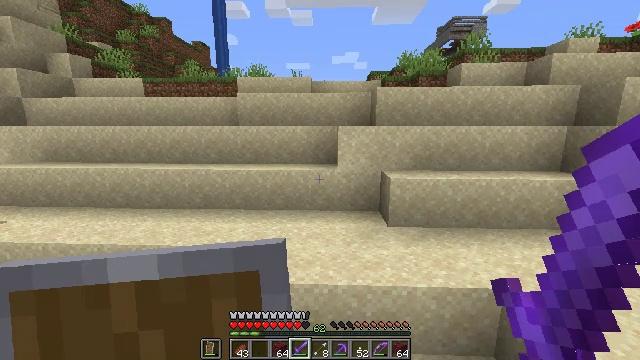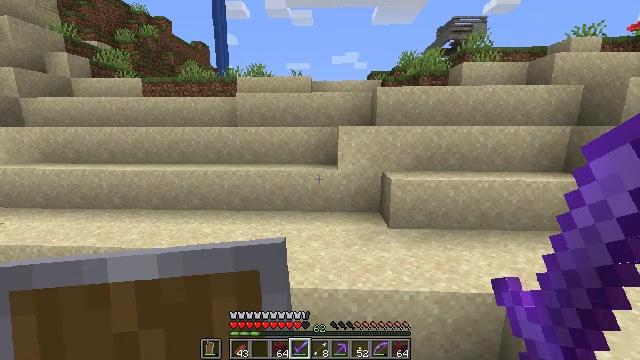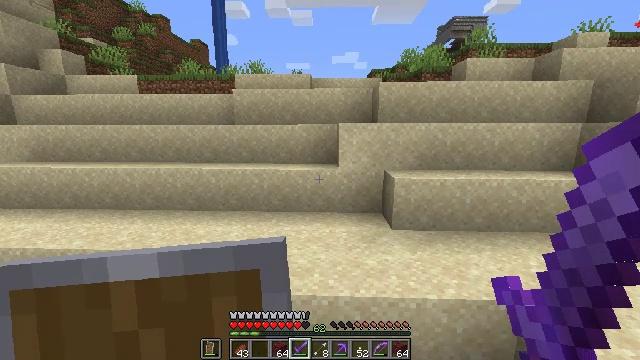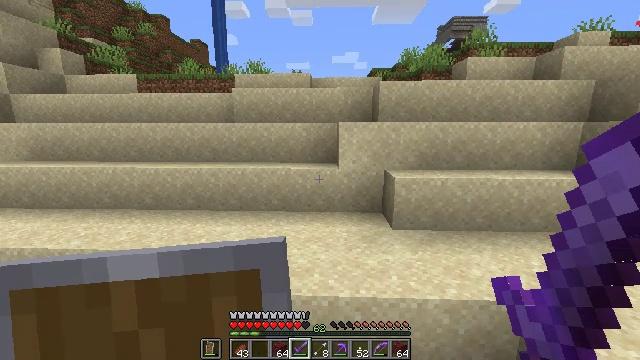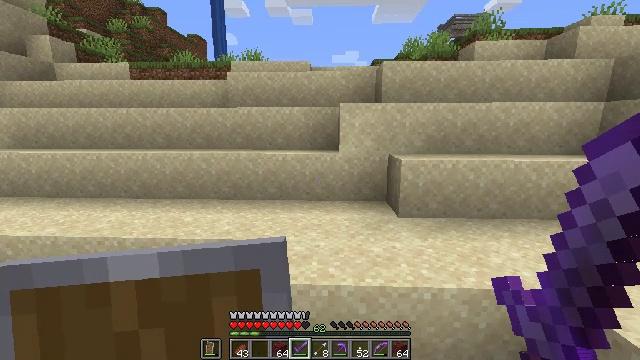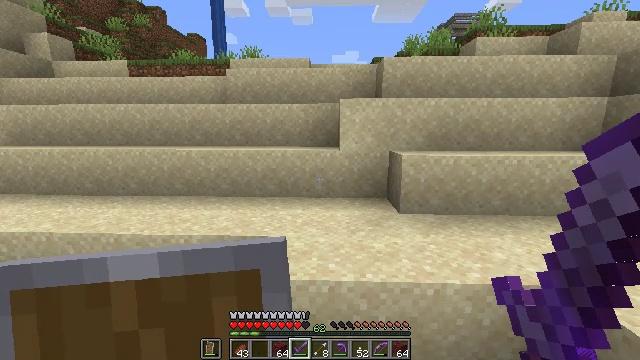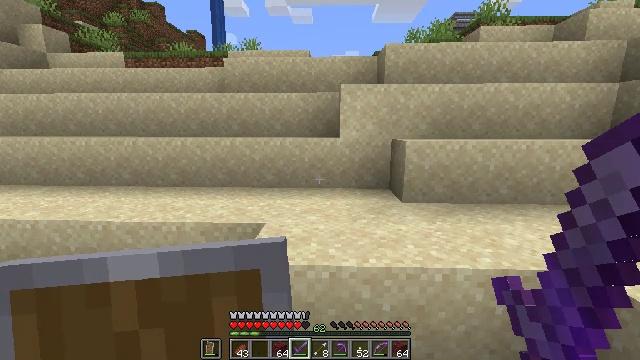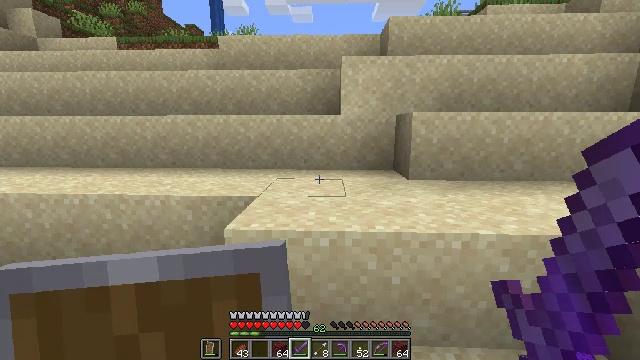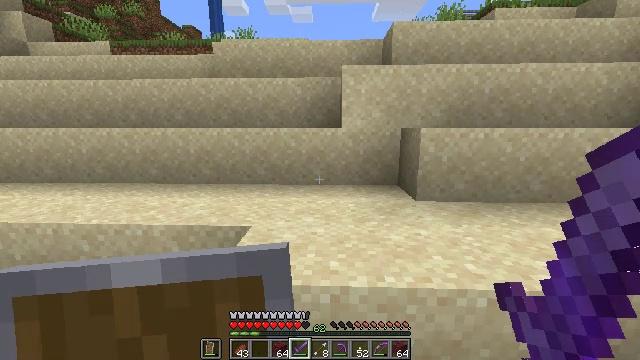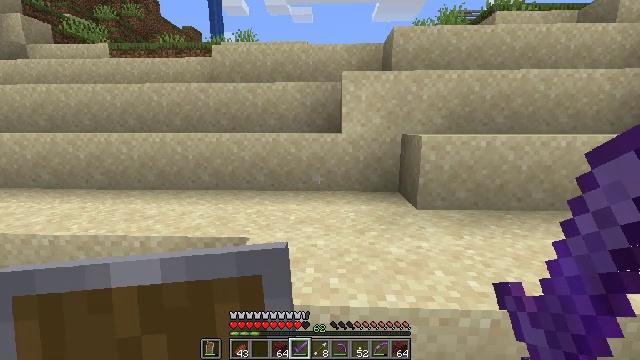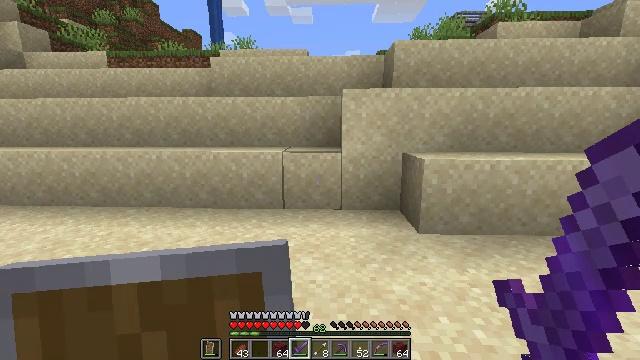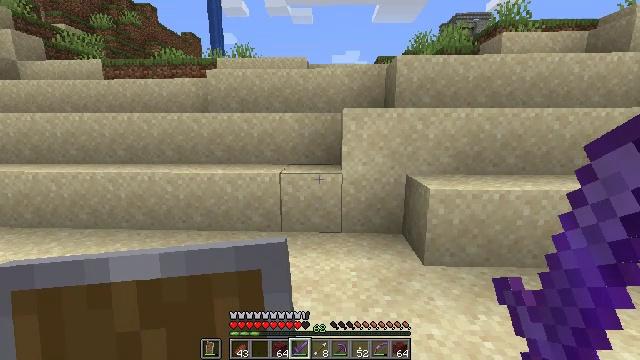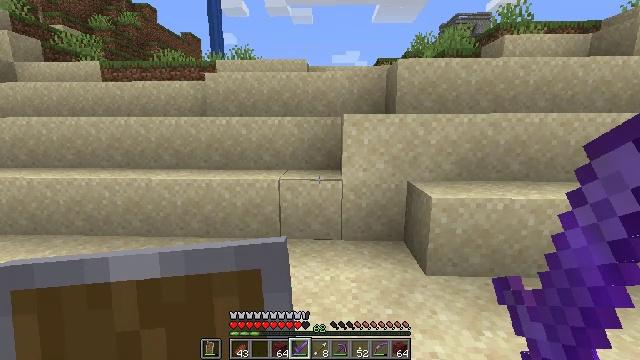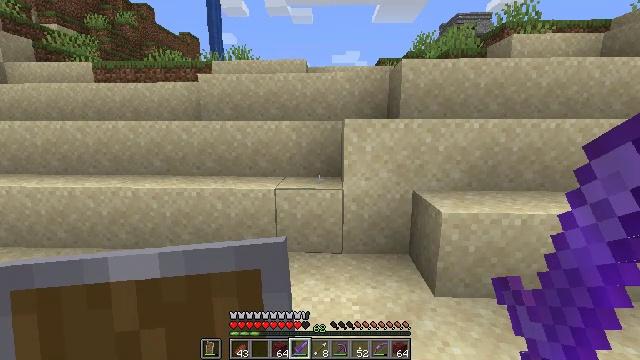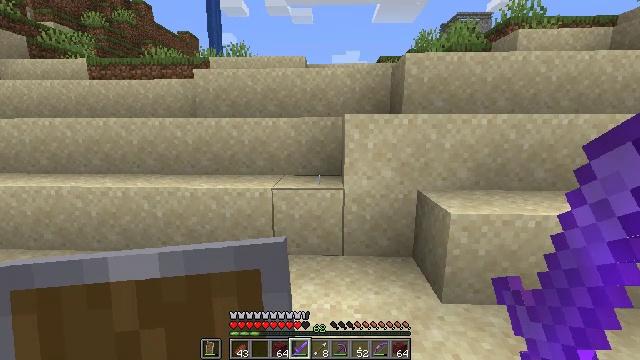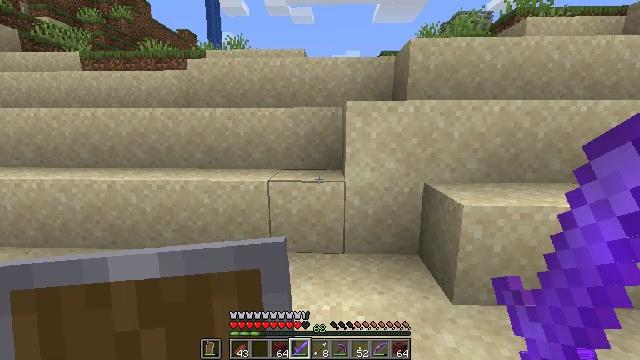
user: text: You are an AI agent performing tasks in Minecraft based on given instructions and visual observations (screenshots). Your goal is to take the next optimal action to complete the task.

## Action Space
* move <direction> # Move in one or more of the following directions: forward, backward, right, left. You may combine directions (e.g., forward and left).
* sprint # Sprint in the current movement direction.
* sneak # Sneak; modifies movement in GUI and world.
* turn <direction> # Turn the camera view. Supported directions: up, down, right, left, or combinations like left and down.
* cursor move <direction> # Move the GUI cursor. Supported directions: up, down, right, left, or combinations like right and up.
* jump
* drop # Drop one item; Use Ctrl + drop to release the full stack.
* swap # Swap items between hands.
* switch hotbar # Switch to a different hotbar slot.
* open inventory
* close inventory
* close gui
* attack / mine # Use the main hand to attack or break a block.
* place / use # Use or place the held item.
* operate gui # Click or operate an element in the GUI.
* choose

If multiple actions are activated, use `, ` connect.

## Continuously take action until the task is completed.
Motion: motion action
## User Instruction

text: Retrieve the ender chest safely.
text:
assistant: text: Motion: move forward, jump
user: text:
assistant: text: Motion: move forward, jump
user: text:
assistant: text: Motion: move forward, jump
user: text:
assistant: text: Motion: move forward, jump
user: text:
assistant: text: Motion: move forward, jump
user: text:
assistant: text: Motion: move forward, jump
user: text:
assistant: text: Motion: move forward, jump
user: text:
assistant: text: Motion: move forward, jump
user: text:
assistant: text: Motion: move forward, jump
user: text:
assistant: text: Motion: move forward, jump
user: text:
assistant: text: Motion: move forward, jump
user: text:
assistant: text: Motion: move forward, jump
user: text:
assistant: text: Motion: move forward, jump
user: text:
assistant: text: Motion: move forward, jump
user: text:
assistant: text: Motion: move forward, jump
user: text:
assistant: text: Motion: move forward
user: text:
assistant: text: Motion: move forward
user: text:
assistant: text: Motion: move forward
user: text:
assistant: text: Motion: move forward
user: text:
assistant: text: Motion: move forward
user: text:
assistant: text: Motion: move forward
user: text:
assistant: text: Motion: move forward
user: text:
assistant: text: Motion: move forward
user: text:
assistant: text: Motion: move forward
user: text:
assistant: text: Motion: move forward, jump
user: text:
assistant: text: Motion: move forward, jump
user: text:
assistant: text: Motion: move forward, jump
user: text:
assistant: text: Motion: move forward and move left, jump
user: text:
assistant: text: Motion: move forward and move left, jump
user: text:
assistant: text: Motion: move forward and move left